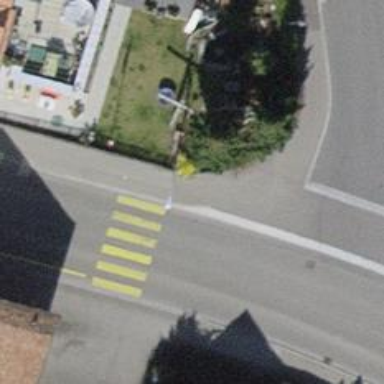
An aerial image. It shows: Zebra crossing on the road.